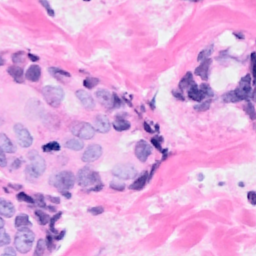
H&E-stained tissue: Breast